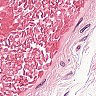
Metastatic tissue present: no